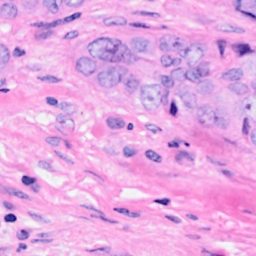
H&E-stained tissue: Breast